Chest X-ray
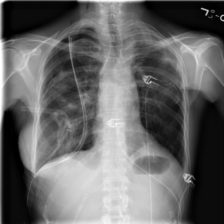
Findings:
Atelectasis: negative
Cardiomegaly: negative
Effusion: negative
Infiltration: negative
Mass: negative
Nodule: negative
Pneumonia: negative
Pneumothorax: positive
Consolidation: negative
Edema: negative
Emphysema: negative
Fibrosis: negative
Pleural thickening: negative
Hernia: negative